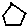
Label: hexagon